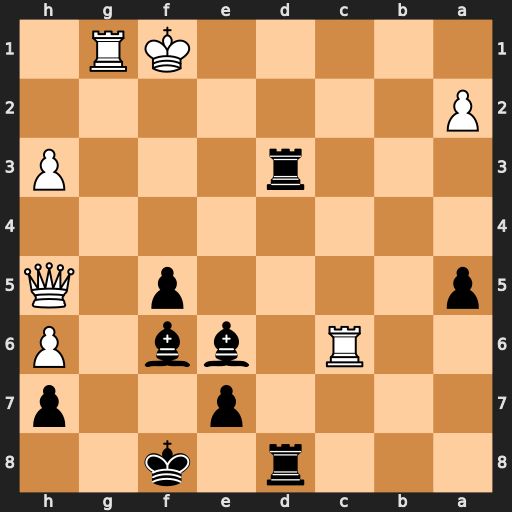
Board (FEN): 3r1k2/4p2p/2R1bb1P/p4p1Q/8/3r3P/P7/5KR1
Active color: b
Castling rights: -
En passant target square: -
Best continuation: Rd1+ Qxd1 Rxd1+